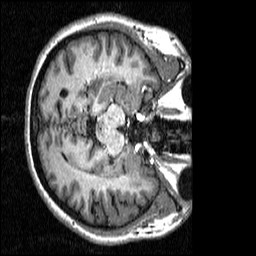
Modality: T1w
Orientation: axial